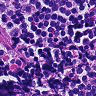
Metastatic tissue present: no